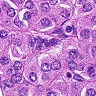
Metastatic tissue present: yes